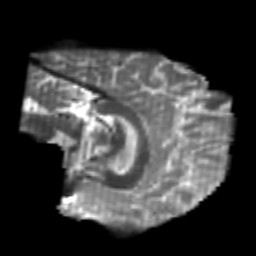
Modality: T2w
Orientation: sagittal
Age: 23
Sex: male
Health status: healthy
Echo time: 0.074 s